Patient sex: M
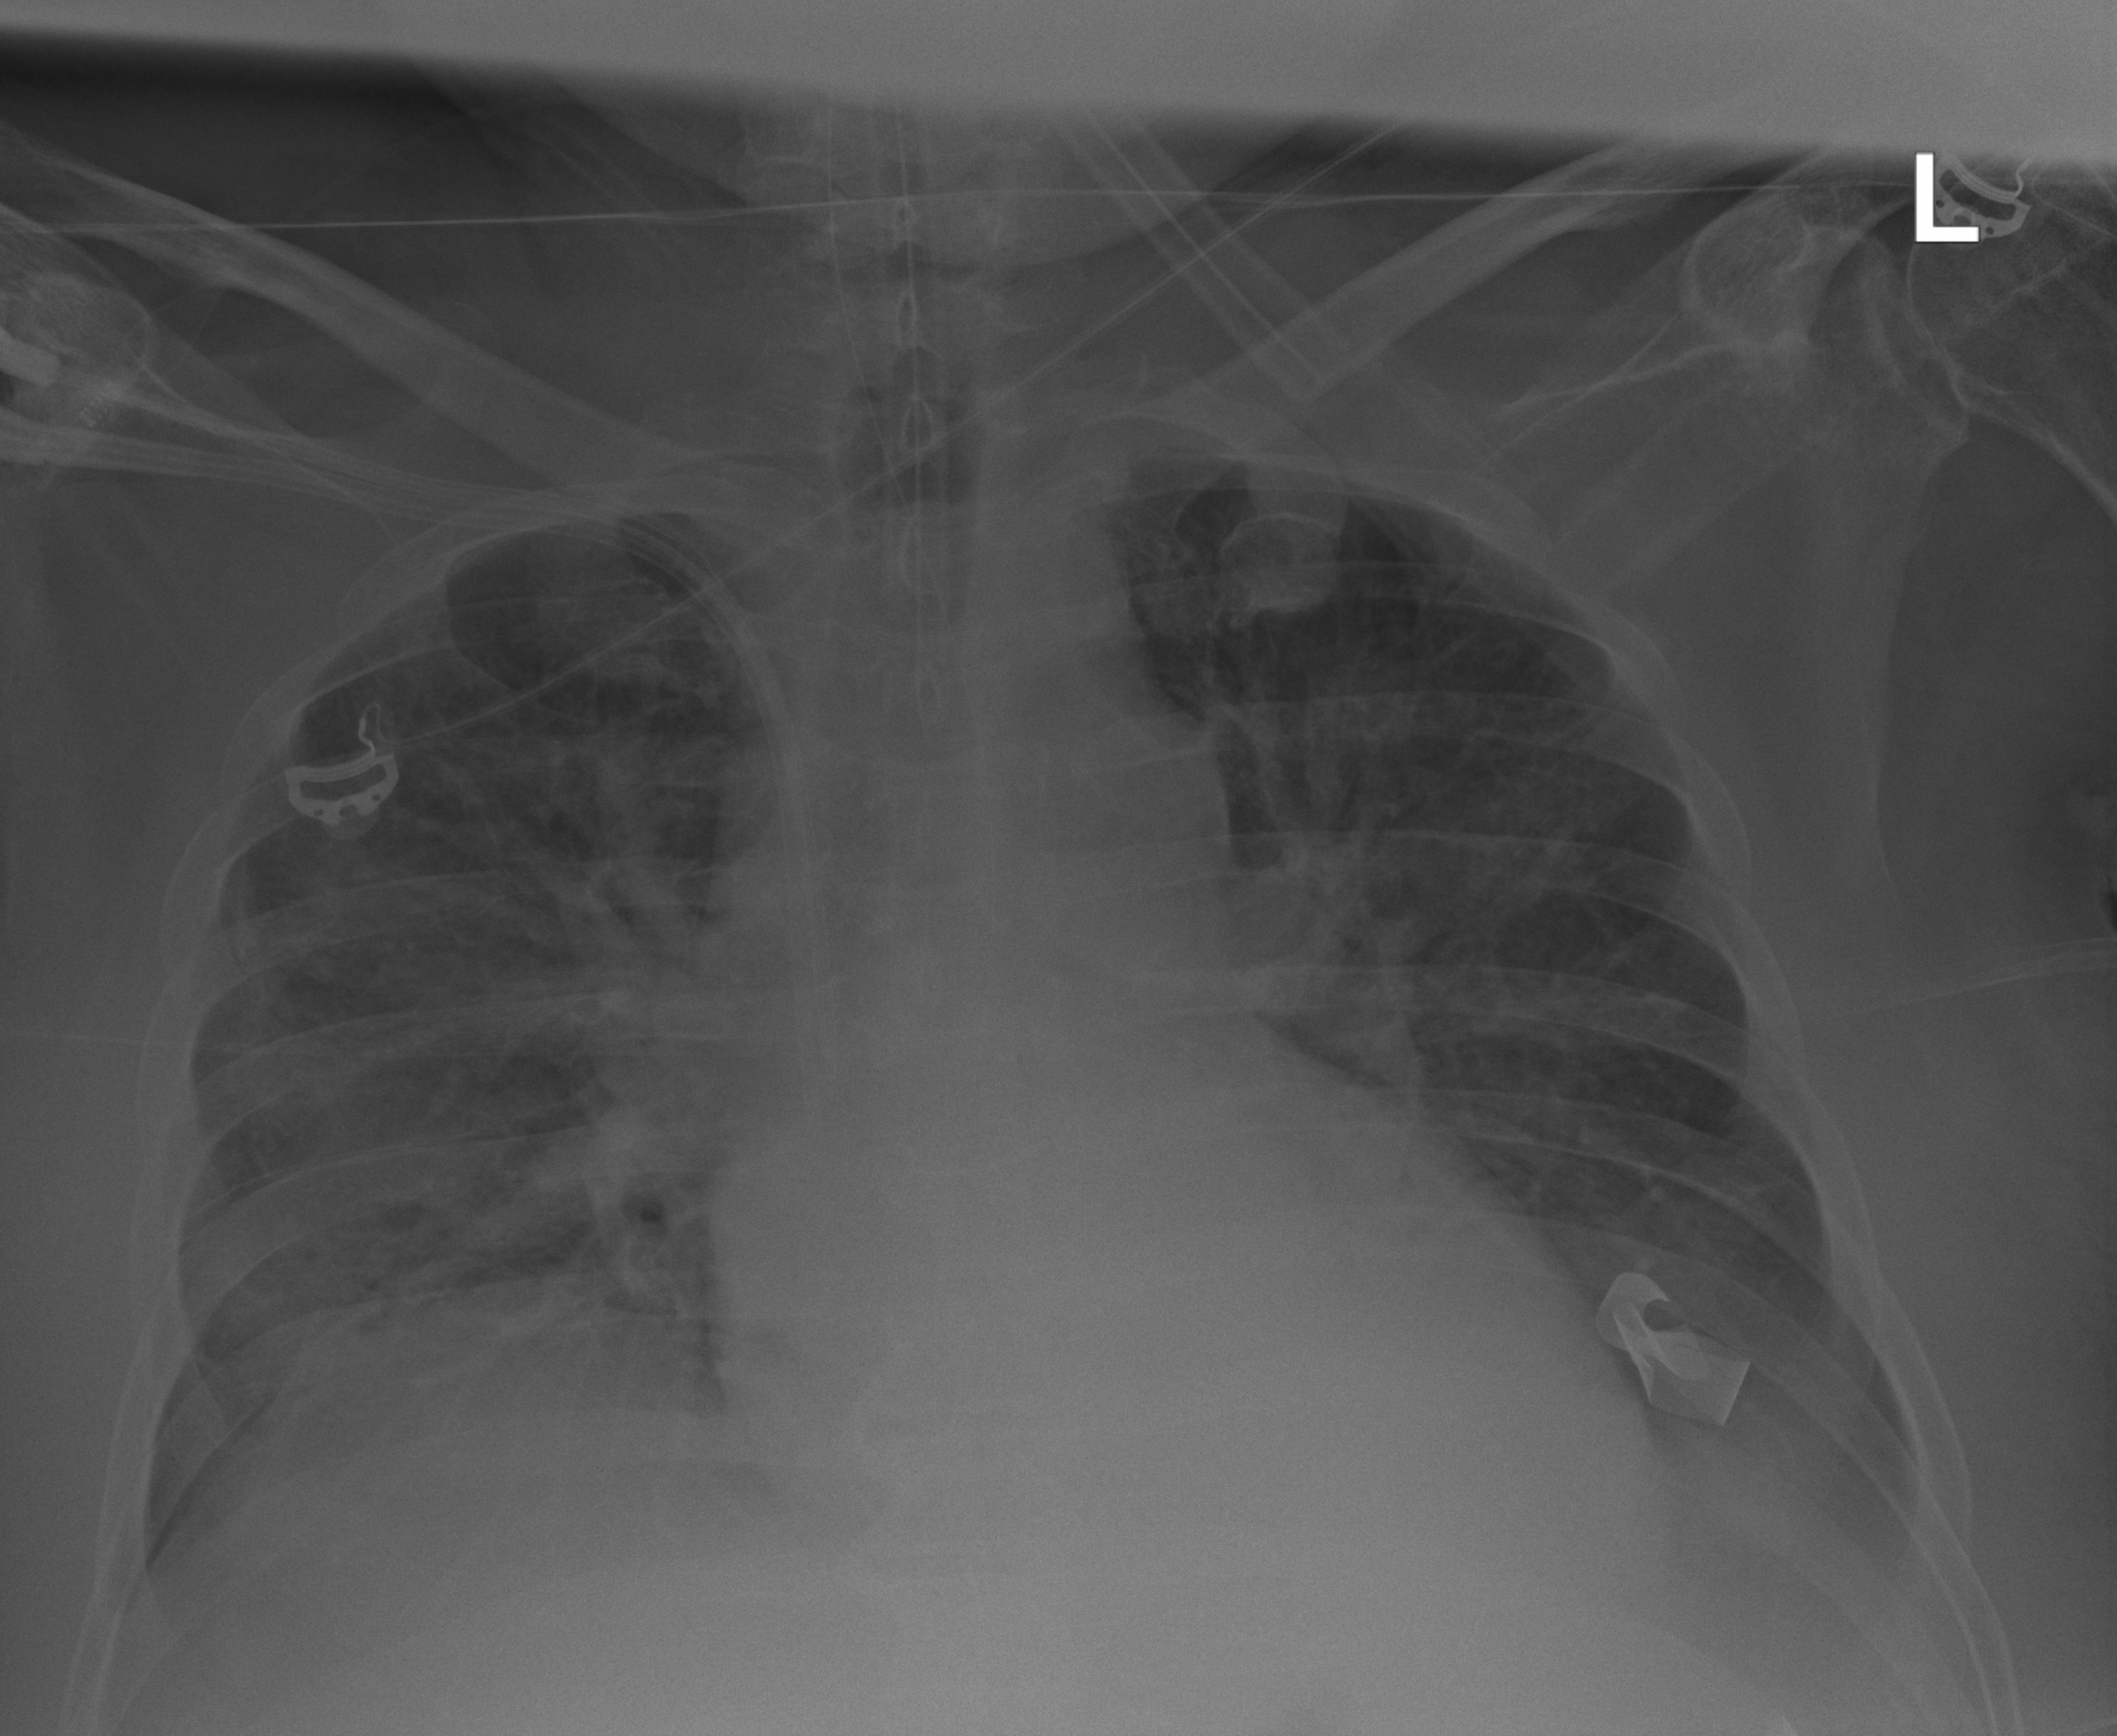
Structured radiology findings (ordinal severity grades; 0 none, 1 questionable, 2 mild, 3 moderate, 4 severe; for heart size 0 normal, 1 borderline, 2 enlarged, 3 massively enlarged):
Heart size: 1
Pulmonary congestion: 2
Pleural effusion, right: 2
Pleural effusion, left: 2
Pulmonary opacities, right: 2
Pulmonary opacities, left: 0
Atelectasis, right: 2
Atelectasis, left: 2